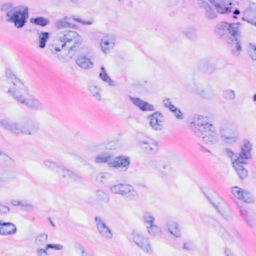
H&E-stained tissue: Breast